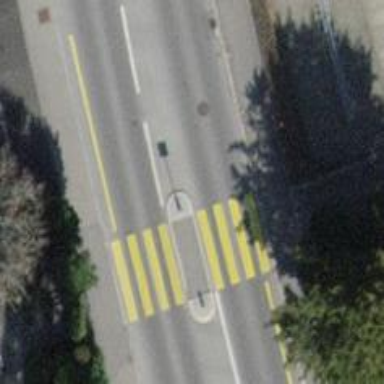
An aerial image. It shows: Uncontrolled zebra crossing with central island.